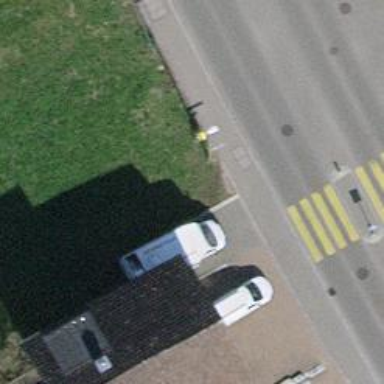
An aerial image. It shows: Post box.